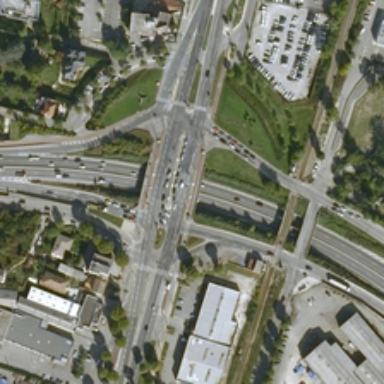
A large number of tall trees are planted on both sides of the road .